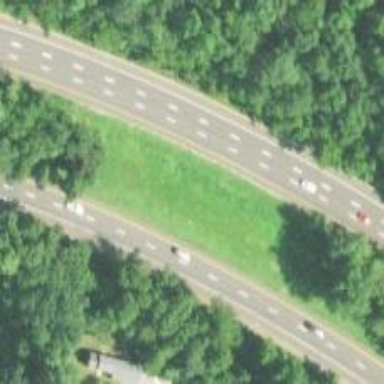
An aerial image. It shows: Motorway.